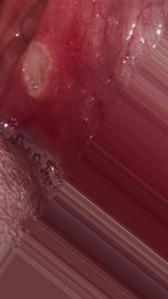
Condition: Mouth Ulcer